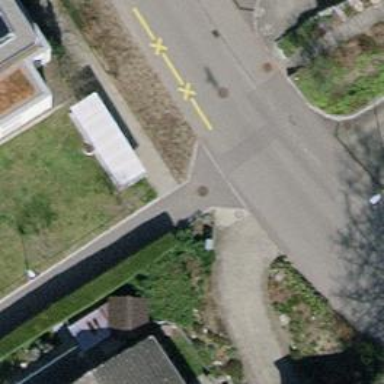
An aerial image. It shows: Bollard barrier.